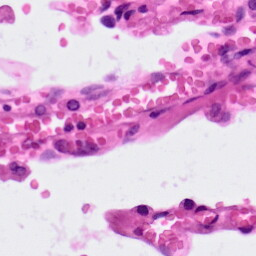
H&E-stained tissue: Lung